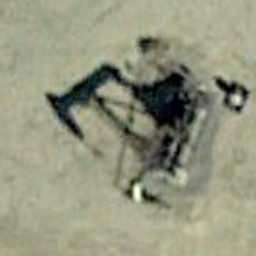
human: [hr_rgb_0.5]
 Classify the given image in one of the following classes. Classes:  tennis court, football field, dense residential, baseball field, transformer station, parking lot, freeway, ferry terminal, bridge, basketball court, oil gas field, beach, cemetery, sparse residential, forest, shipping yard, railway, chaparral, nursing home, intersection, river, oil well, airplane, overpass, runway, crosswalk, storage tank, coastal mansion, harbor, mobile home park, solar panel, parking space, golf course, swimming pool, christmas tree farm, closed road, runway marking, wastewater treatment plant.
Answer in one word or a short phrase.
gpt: oil well